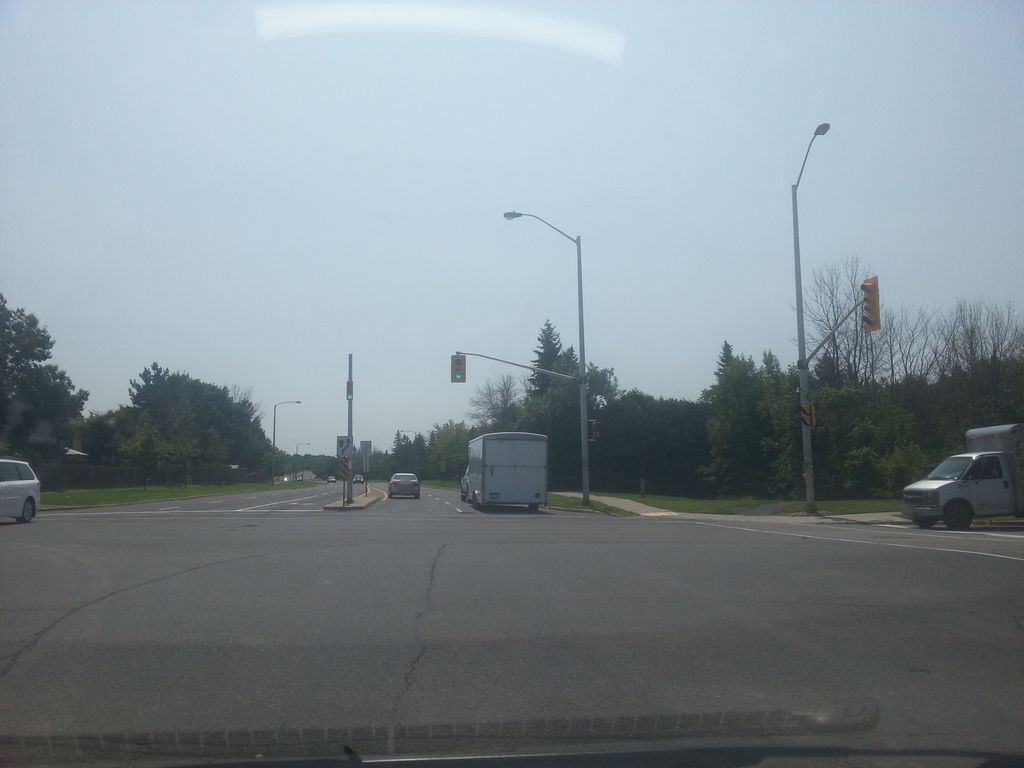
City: ottawa-gatineau